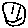
Label: smiley face